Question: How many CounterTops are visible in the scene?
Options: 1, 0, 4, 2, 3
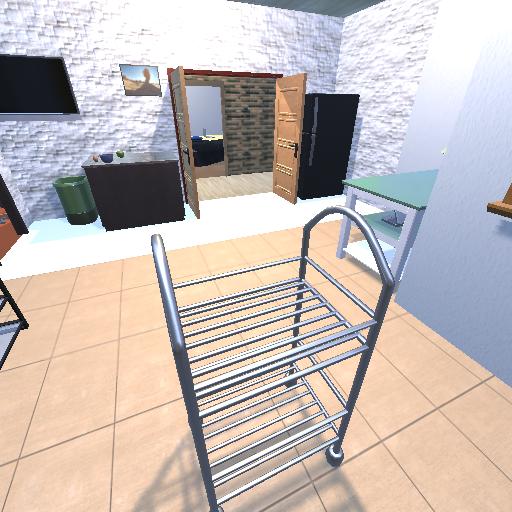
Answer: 1